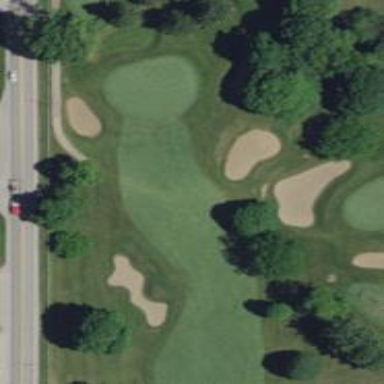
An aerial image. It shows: Golf hole.